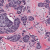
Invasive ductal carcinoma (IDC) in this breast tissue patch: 0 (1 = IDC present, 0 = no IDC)